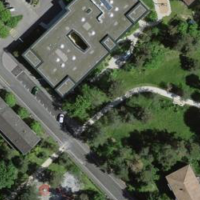
EUNIS habitat code: 53
Species observed at this site:
Dendrocopos major